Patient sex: M
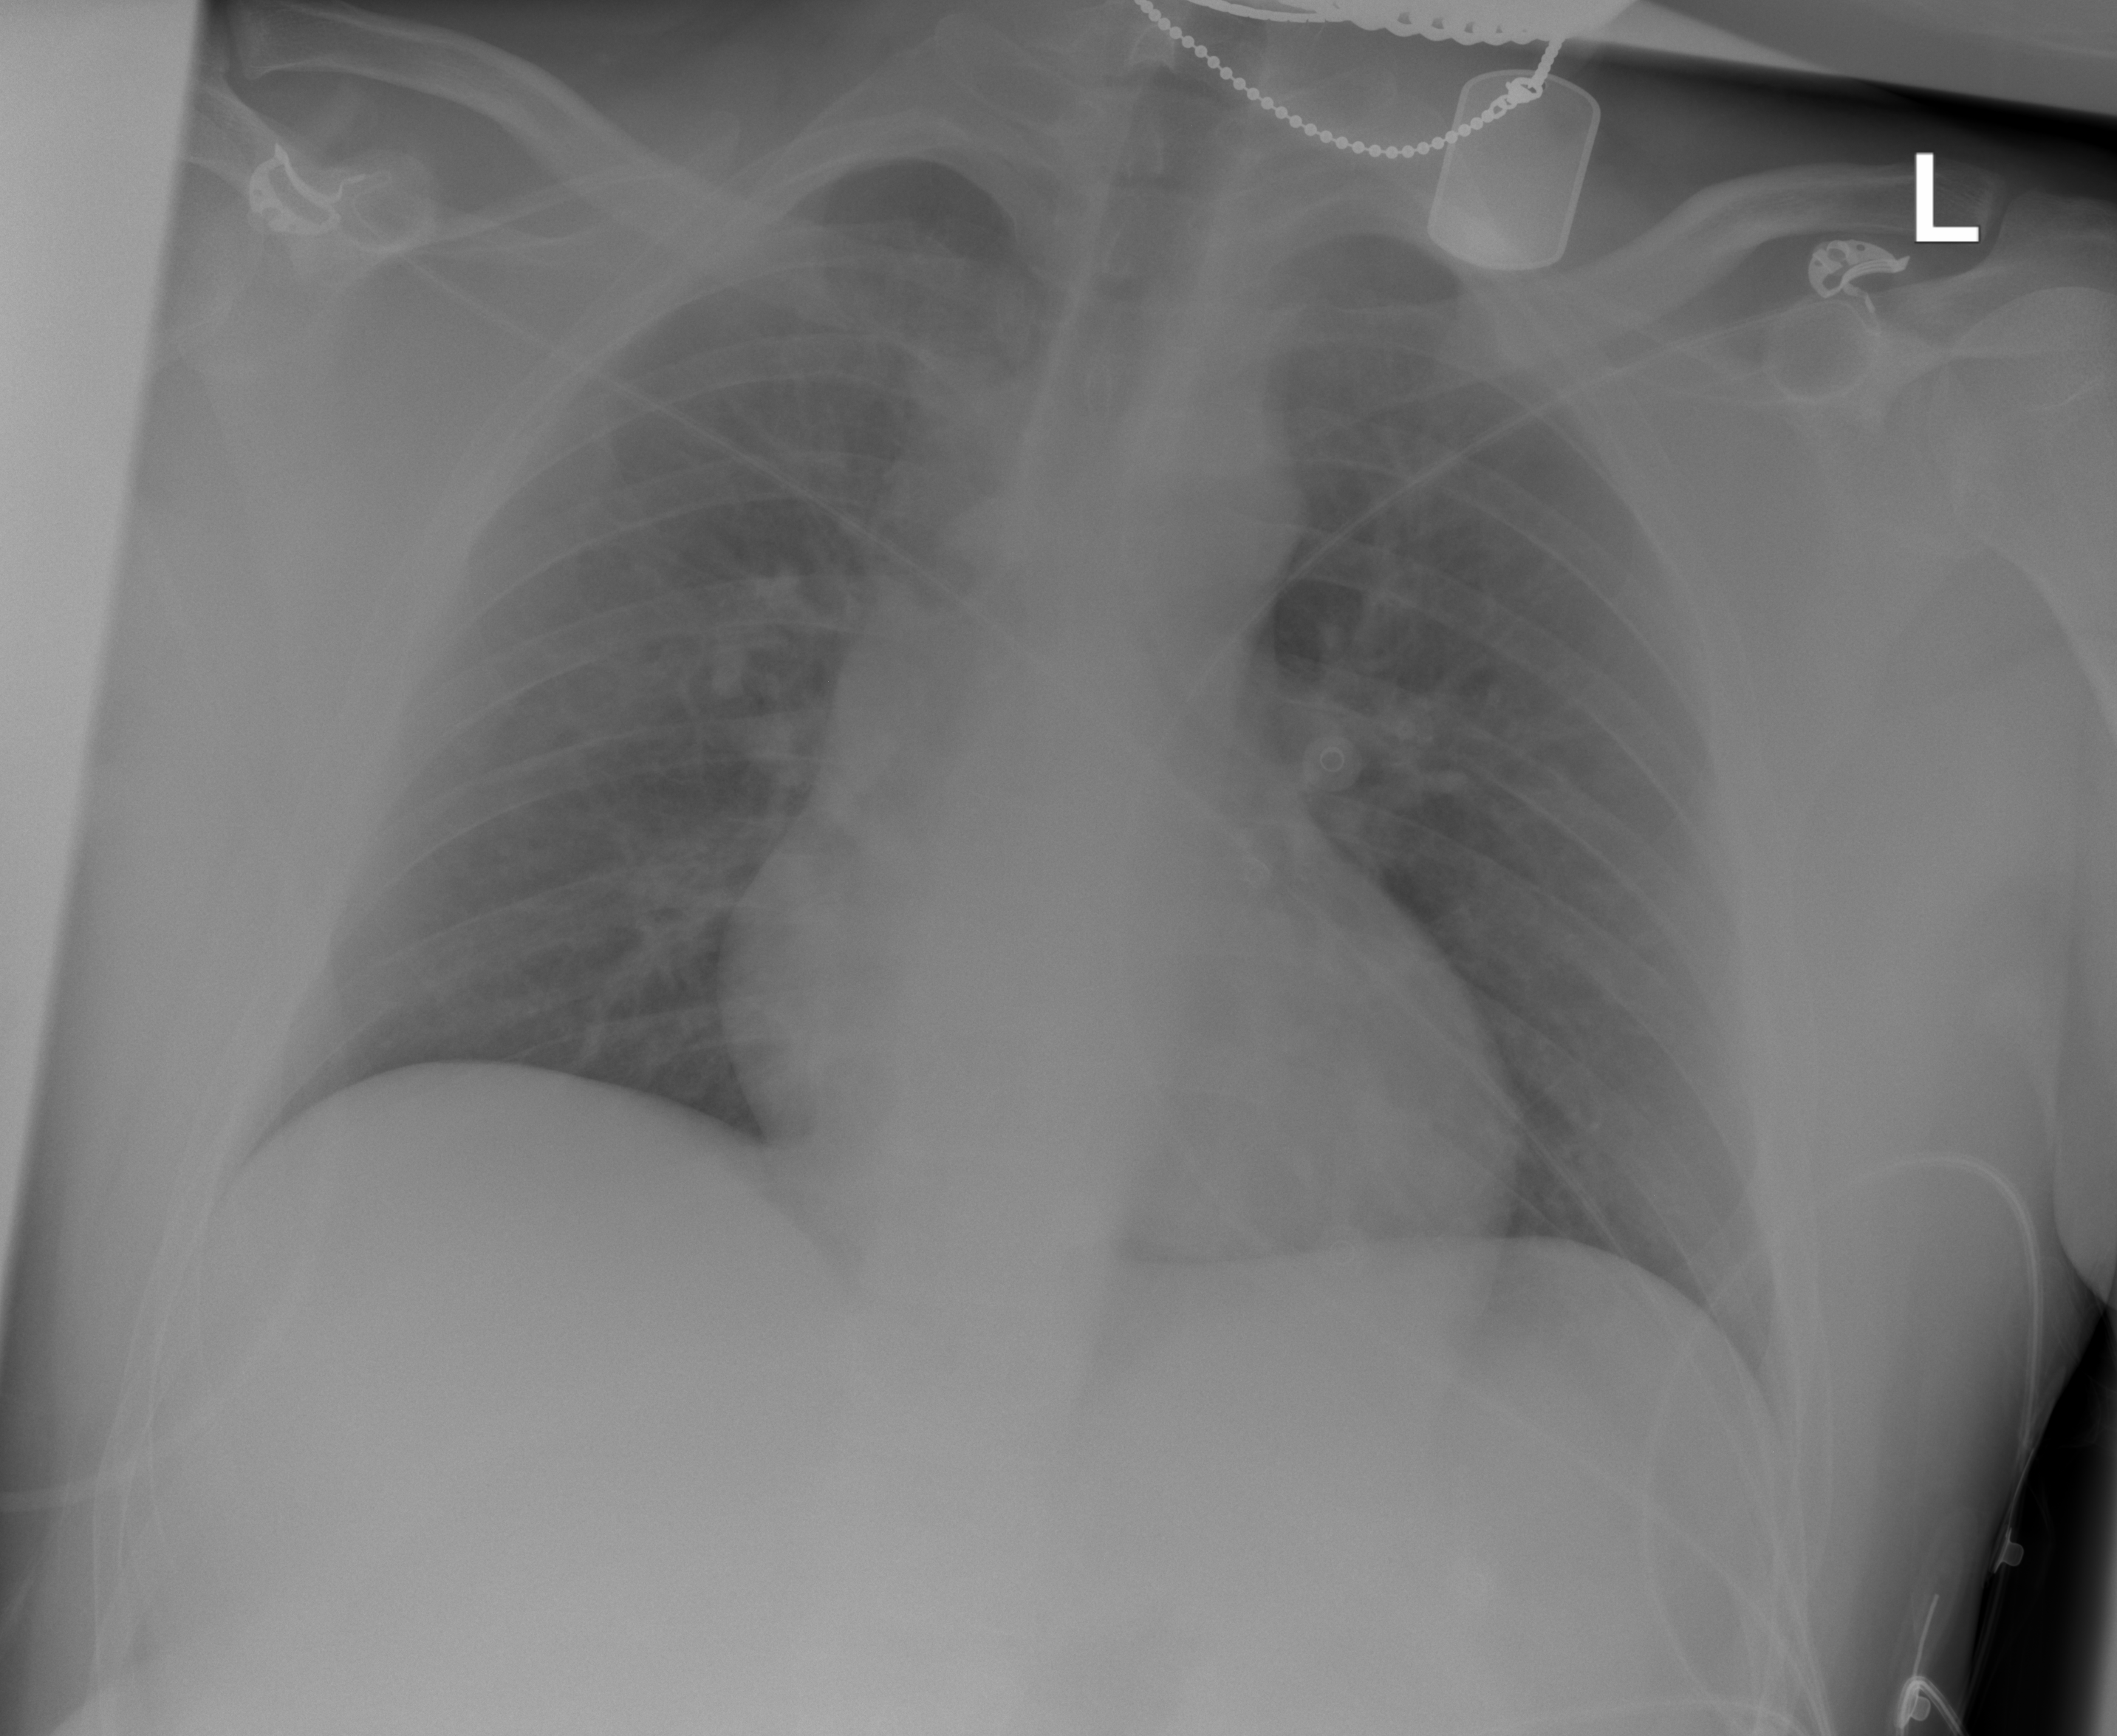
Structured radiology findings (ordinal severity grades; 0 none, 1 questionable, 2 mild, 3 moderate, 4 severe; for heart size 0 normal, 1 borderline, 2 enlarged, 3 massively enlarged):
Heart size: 1
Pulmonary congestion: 2
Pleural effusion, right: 0
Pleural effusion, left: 0
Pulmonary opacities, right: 2
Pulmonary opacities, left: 2
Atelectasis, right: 0
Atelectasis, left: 0